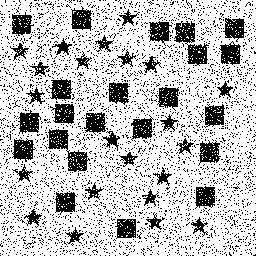
Squares: 22
Triangles: 0
Stars: 22
Total shapes: 44